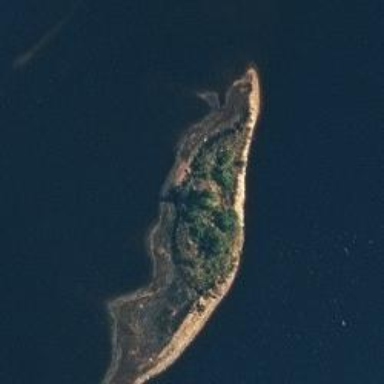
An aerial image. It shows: Islet surrounded by sand.